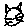
Label: cat